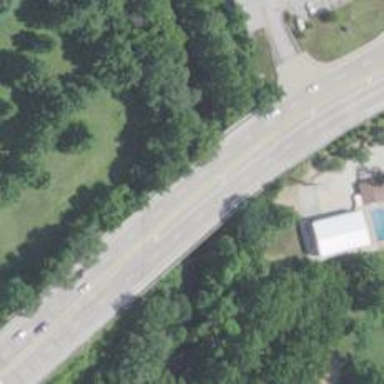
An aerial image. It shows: Secondary road with bridge.